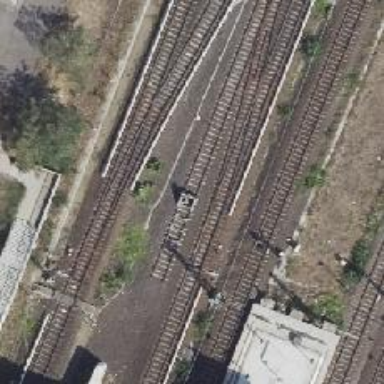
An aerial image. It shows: Yard used for service near light rail railway.